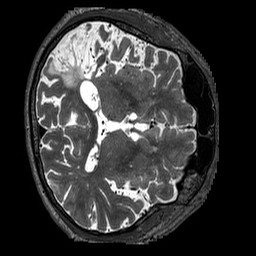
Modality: T2w
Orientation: axial
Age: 68
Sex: male
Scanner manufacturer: siemens
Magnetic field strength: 3 T
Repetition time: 3.2 s
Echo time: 0.567 s